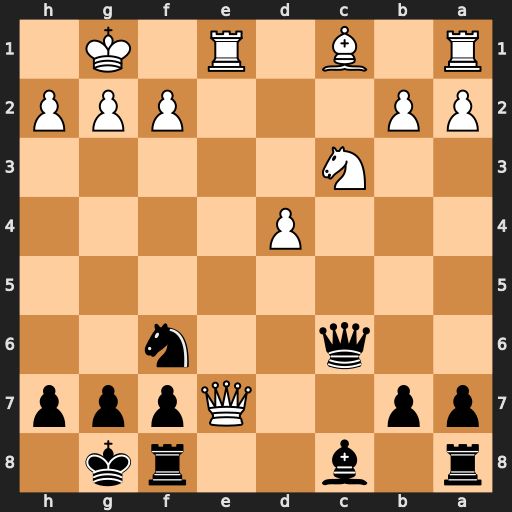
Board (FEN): r1b2rk1/pp2Qppp/2q2n2/8/3P4/2N5/PP3PPP/R1B1R1K1
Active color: b
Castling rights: -
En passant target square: -
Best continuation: Re8 Qxe8+ Nxe8 d5 Qd7